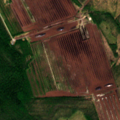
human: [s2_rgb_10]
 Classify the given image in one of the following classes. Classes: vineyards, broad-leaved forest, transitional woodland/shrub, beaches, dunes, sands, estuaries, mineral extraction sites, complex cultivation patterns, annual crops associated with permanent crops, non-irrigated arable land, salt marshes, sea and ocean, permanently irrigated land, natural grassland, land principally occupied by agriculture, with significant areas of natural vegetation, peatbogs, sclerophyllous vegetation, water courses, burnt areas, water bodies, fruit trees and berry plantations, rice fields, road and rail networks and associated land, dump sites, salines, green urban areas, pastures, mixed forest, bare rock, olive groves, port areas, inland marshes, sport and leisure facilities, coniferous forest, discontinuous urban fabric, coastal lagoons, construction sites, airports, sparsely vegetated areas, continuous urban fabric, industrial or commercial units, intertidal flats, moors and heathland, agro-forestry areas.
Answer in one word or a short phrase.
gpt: coniferous forest, mixed forest, transitional woodland/shrub, peatbogs